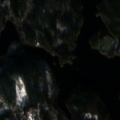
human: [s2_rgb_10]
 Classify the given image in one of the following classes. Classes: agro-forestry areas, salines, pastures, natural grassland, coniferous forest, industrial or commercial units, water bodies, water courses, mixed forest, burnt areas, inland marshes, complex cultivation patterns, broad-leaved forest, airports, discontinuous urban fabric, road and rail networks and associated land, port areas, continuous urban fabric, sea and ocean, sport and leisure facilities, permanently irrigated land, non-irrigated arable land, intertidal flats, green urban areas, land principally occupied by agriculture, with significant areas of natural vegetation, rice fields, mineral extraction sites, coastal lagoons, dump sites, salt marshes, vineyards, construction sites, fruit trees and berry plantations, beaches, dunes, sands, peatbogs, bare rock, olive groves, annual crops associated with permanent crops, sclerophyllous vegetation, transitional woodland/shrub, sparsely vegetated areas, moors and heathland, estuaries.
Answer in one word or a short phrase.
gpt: broad-leaved forest, coniferous forest, mixed forest, water bodies